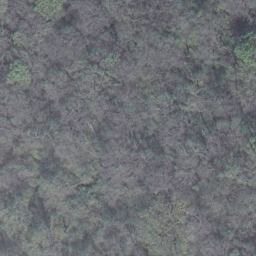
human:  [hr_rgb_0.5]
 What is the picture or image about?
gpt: forest